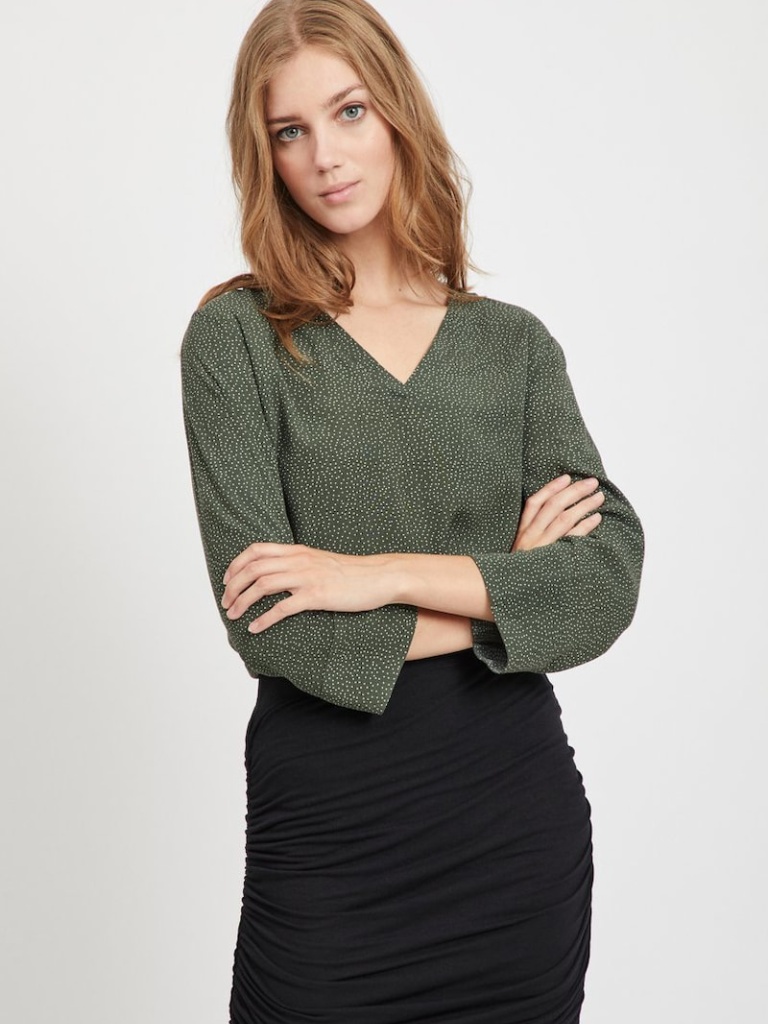
knit relaxed a long-sleeved with the sleeves down hip length Untucked v-neck blouse